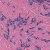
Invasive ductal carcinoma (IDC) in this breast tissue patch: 1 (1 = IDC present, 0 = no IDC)